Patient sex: M
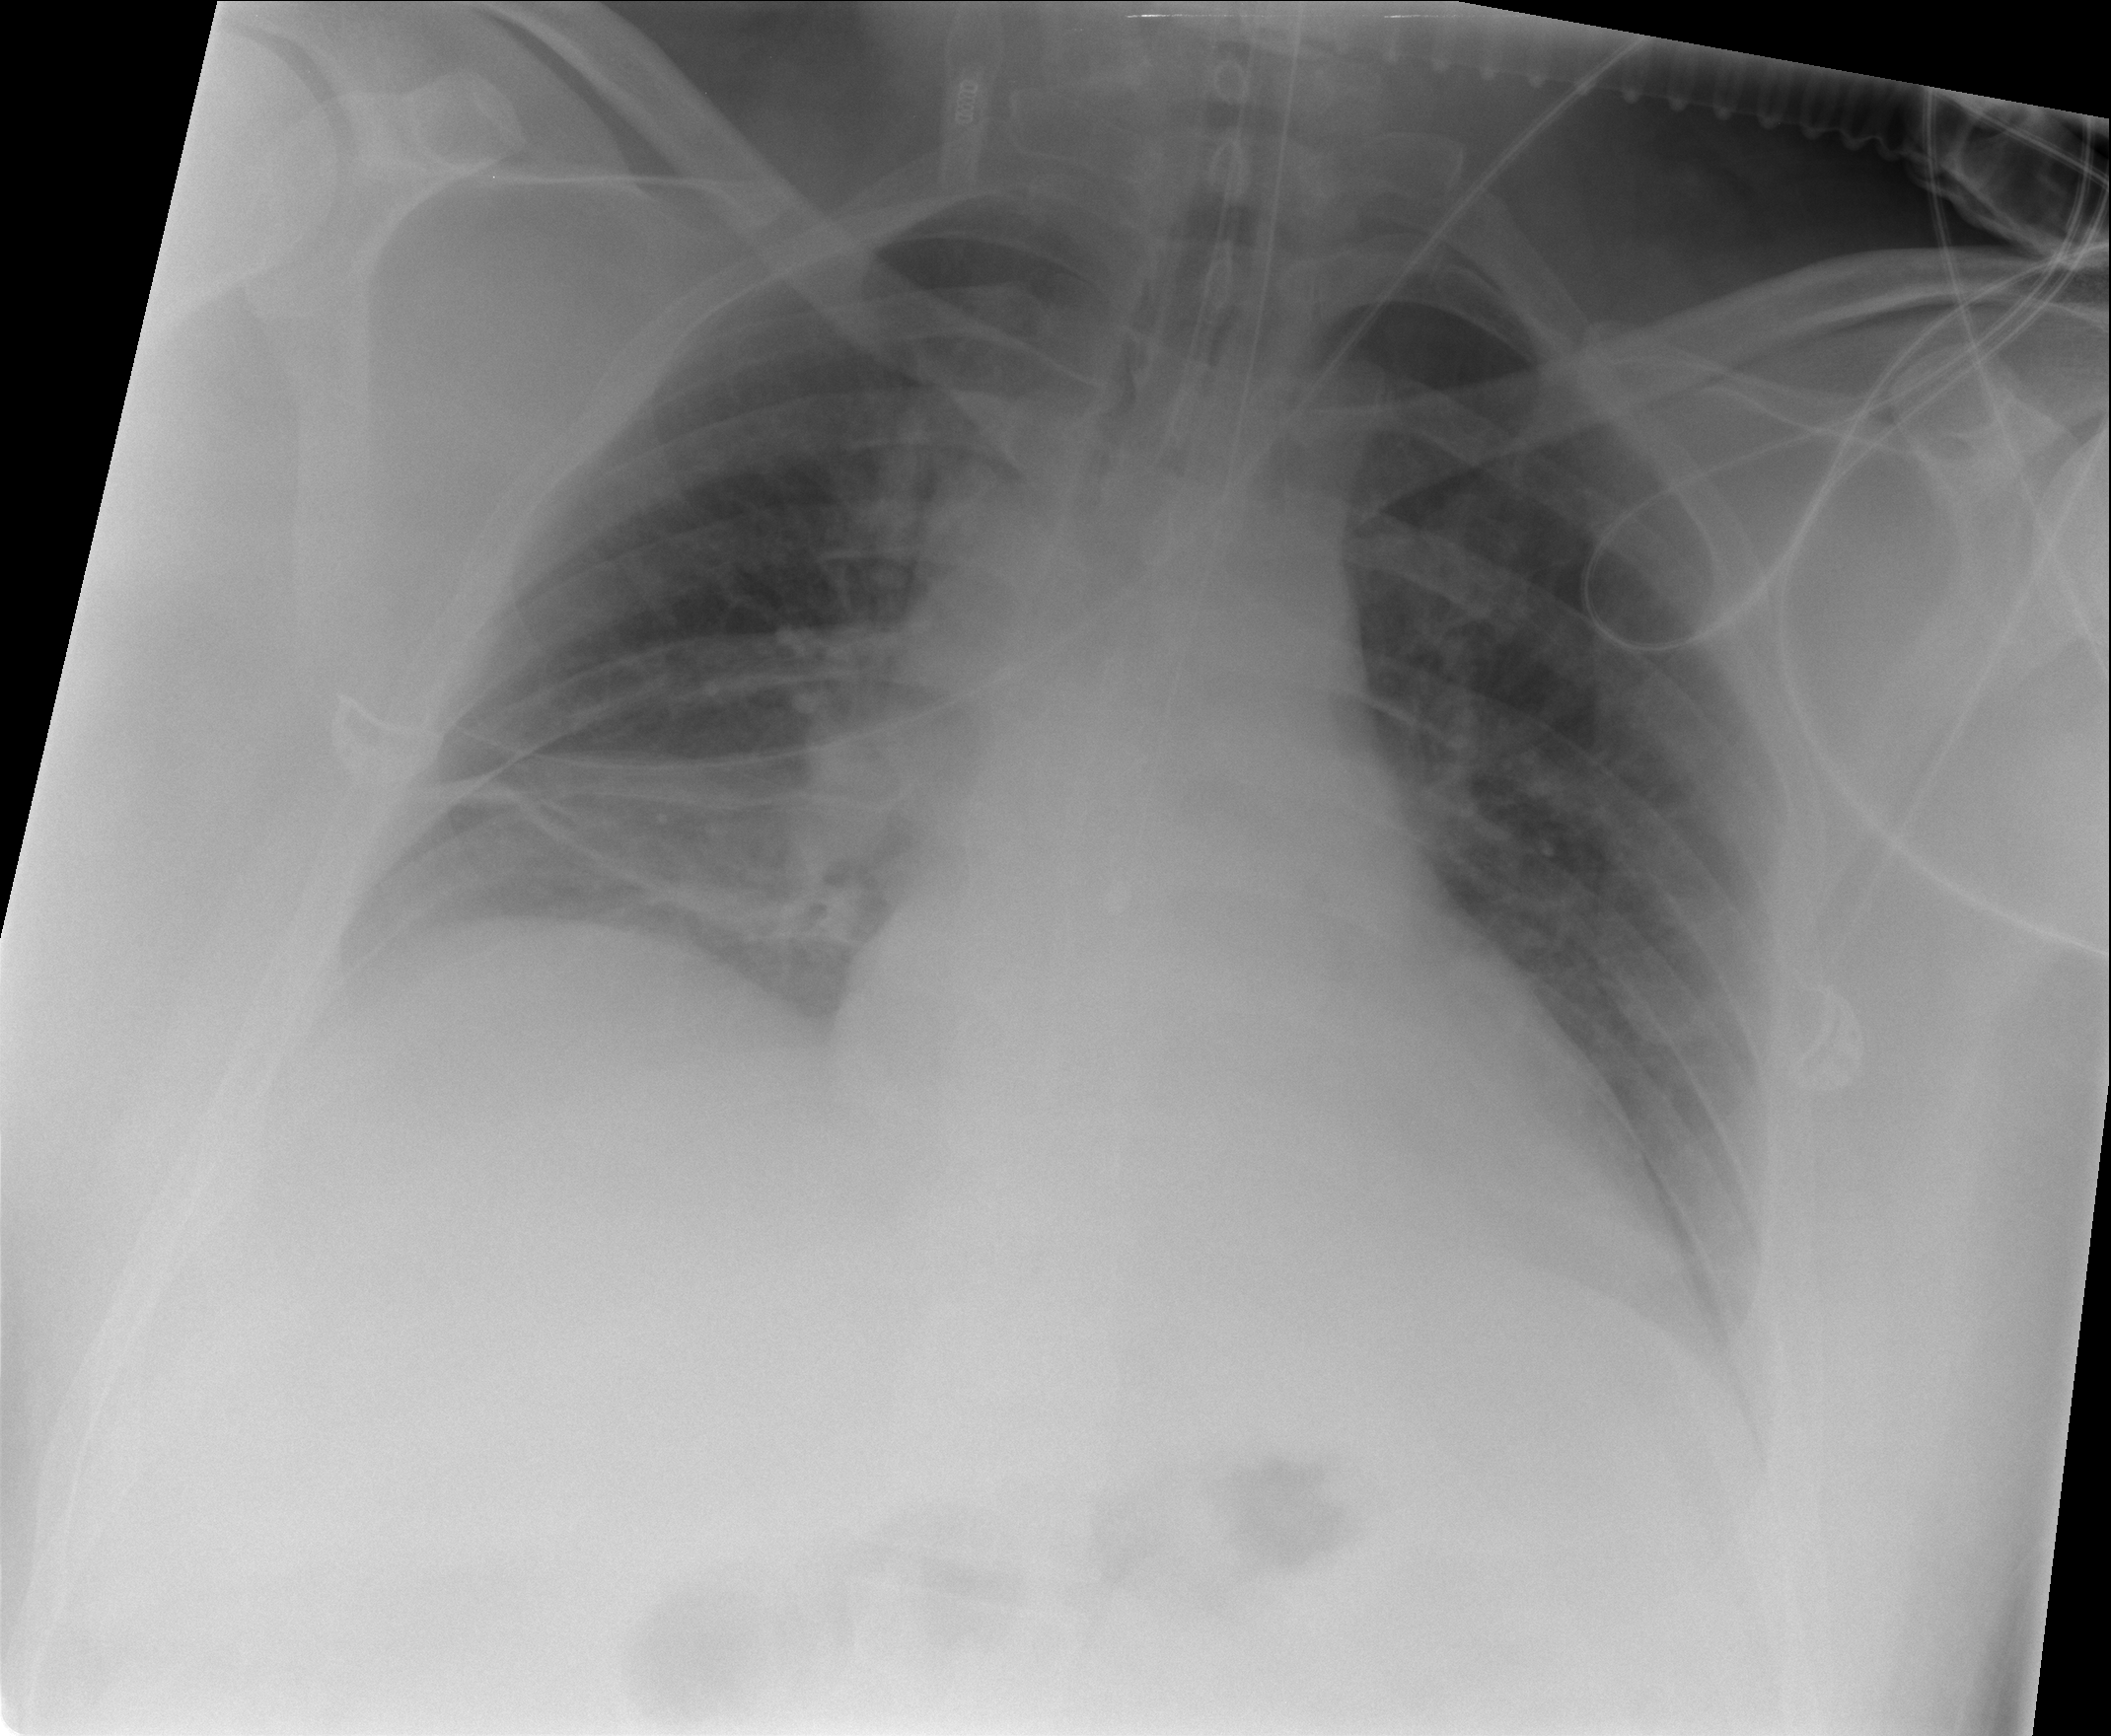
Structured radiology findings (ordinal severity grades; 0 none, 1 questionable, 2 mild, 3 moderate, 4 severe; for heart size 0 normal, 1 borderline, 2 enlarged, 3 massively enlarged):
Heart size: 0
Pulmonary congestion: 0
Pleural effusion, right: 0
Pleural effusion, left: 0
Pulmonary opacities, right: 2
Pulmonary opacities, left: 0
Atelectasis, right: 2
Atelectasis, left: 0